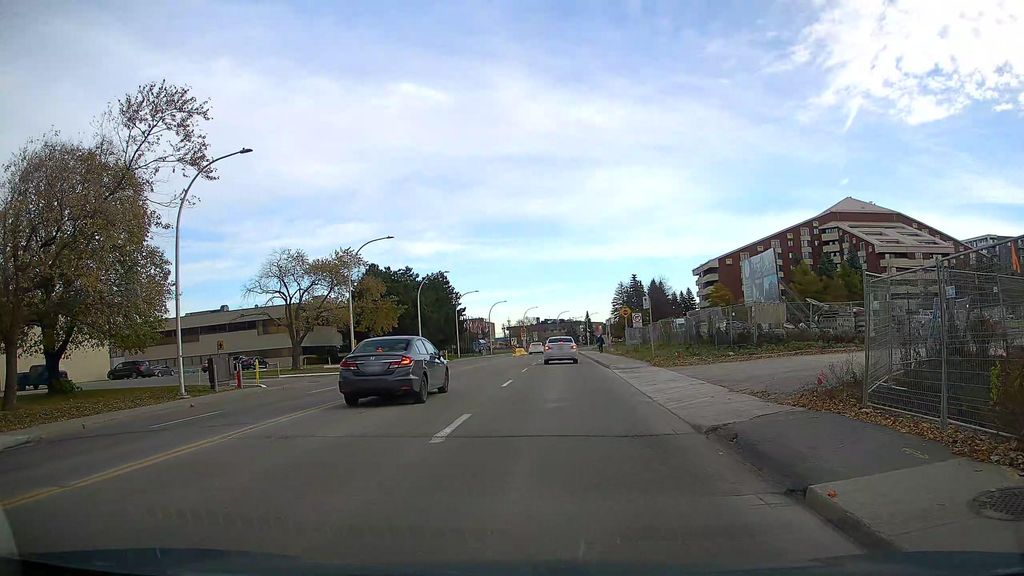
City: montreal